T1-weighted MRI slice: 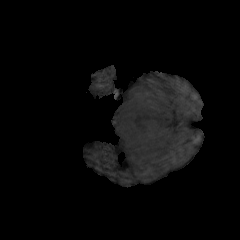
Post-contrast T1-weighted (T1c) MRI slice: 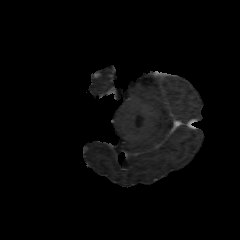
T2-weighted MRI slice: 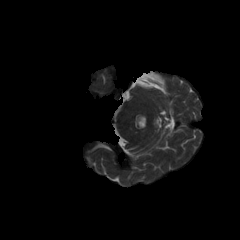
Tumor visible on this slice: no